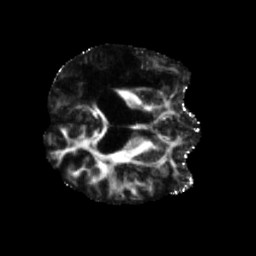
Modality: FA
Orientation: axial
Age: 52
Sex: male
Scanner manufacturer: siemens
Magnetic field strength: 3 T
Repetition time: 5.47 s
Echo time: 0.0854 s